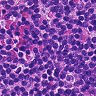
Metastatic tissue present: no